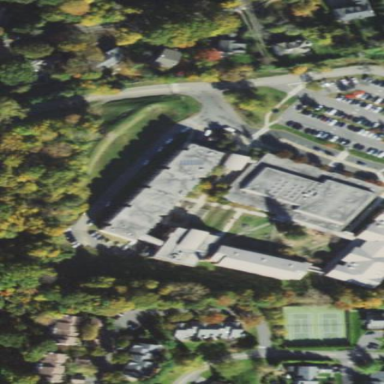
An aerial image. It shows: School building.